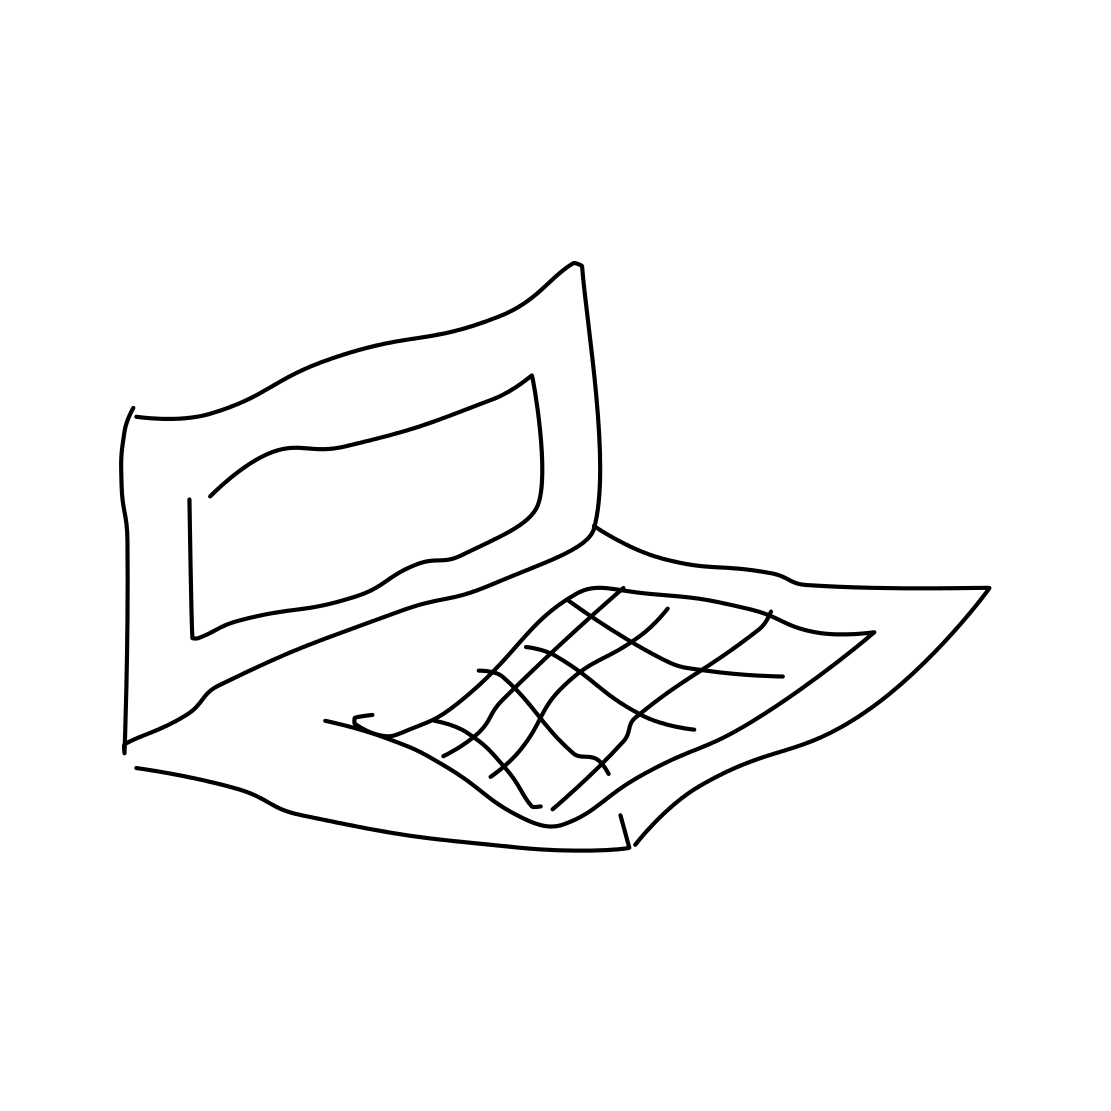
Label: laptop